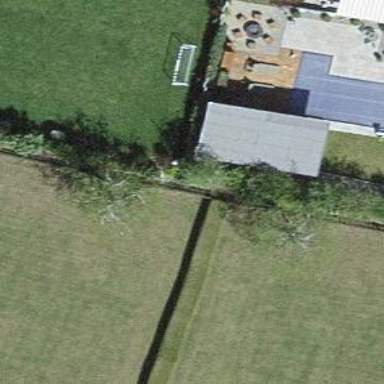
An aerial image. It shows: Hedge barrier.